Question: I have a formPanel and two tabPanel in a Panel ('region : west'). My "TabPanel 1" has dynamic height (it depends on selected comboboxes), so the height has to be automatic. TabPanel 2 don't have to. I tried 'layout : anchor' as well as layout : '{ xtype : 'vbox', align : 'stretch', pack: 'start'}' but it doesn't work,the elements in the tabpanel 1 are hidden by the tabpanel 2.

Here is the code for the panel :
'''
var West_panel = Ext.create('Ext.Panel', {
id : 'West_panel_id',
region : 'west',
header : false,
collapsible : true,
autoScroll : true,
// layout : 'fit',
layout:{
type:"vbox",
pack:"start",
align:"stretch"
},
// autoHeight: true,
// height : 400,
width : 270,
split: true,
defaults : {
autoScroll : true
},
// items: [selectPanel,treeServices]
items: [selectPanel,tabs, tabsSouth],.....
'''
Code for first and second tabpanel :
'''
var tabs = new Ext.create('Ext.tab.Panel',{
activeTab: 0,
width : 270,
// anchor : '100%, 25%',
height : 400,
// autoHeight: true,
autoScroll : true,
scrollable : true,
flex : 1,
items:......
'''
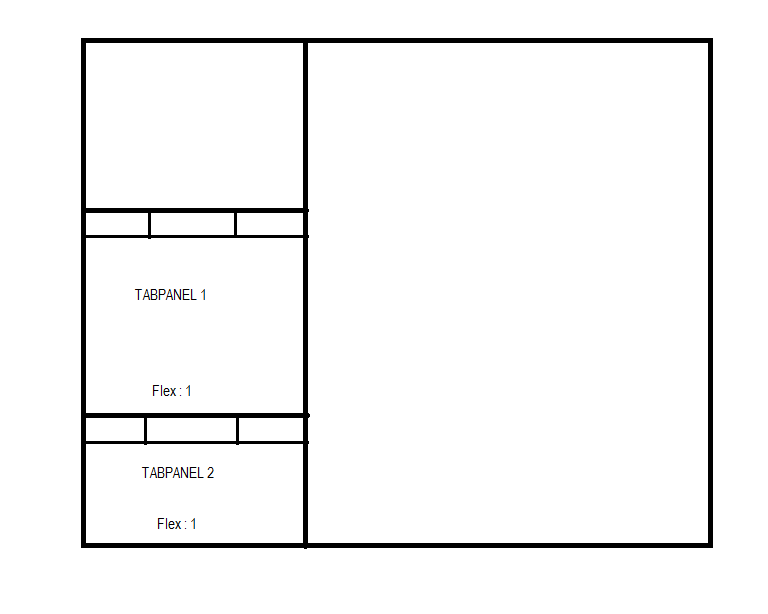
Answer: If you use for west region 'vbox' layout, it should works as you want.
I try to setup this layout in this fiddle: <URL>
'''
Ext.create('Ext.container.Viewport', {
layout: 'border',
items: [
{
xtype: 'container',
region: 'west',
layout: {
type: 'vbox',
align: 'stretch'
},
title: 'West',
width: 250,
items: [
{
title: 'Form panel',
xtype: 'panel',
flex: 1
},
{
title: 'Tab panel 1',
xtype: 'tabpanel',
flex: 1,
items: {
xtype: 'panel',
autoScroll: true,
title: 'First Tab',
html: 'Lorem ipsum dolor sit amet, consectetuer adipiscing elit. In sem justo, commodo ut, suscipit at, pharetra vitae, orci. Praesent in mauris eu tortor porttitor accumsan. Duis bibendum, lectus ut viverra rhoncus, dolor nunc faucibus libero, eget facilisis enim ipsum id lacus. Nulla turpis magna, cursus sit amet, suscipit a, interdum id, felis. Aliquam ornare wisi eu metus. Donec ipsum massa, ullamcorper in, auctor et, scelerisque sed, est. Pellentesque arcu. In convallis. Ut enim ad minim veniam, quis nostrud exercitation ullamco laboris nisi ut aliquip ex ea commodo consequat. Nulla pulvinar eleifend sem. Curabitur vitae diam non enim vestibulum interdum. Fusce suscipit libero eget elit. Sed elit dui, pellentesque a, faucibus vel, interdum nec, diam. Nunc tincidunt ante vitae massa. Fusce consectetuer risus a nunc. '
}
},
{
title: 'Tab panel 2',
xtype: 'tabpanel',
flex: 1
}
]
},
{
region: 'center',
xtype: 'panel',
title: 'Center',
html: 'Center content'
}
]
});
'''